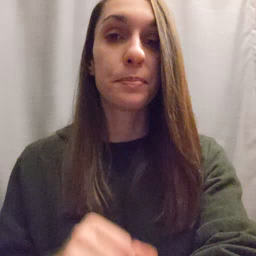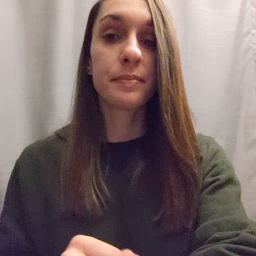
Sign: tongue